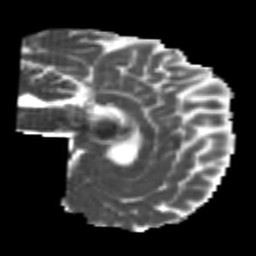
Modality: MD
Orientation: sagittal
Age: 26
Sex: female
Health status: healthy
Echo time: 0.074 s